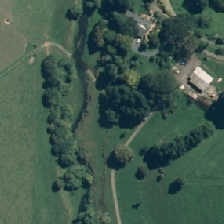
Land cover: deciduous_hardwood